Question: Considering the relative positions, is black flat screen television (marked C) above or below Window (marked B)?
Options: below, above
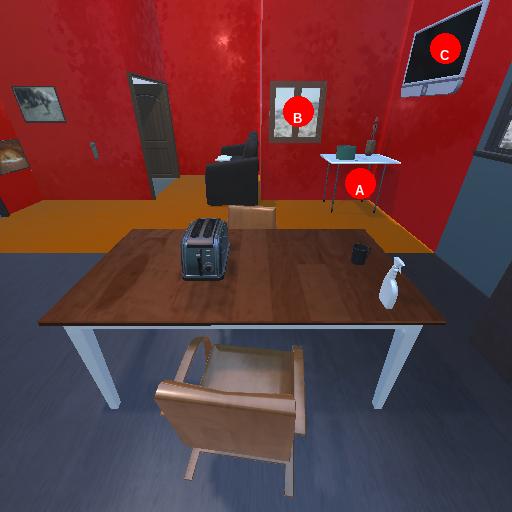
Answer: below